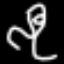
Label: squiggle